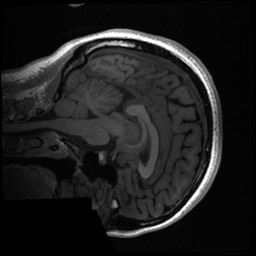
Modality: T1w
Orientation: sagittal
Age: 22
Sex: female
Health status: healthy